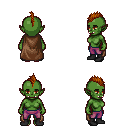
a pixel art fantasy rpg character, female body template, orc, green skin, brown cape, magenta pants, brunette mohawk hairstyle, black shoes, four views (front, back, left, right), 2x2 character sprite sheet, small pixel art, hard edges, no anti-aliasing